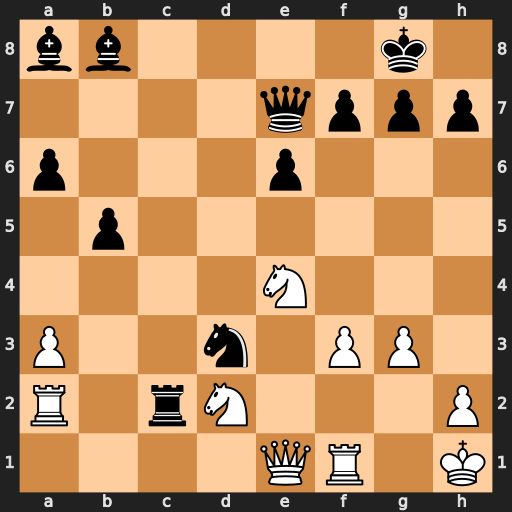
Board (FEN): bb4k1/4qppp/p3p3/1p6/4N3/P2n1PP1/R1rN3P/4QR1K
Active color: w
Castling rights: -
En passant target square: -
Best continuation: Rxc2 Nxe1 Rc8+ Qf8 Rxf8+